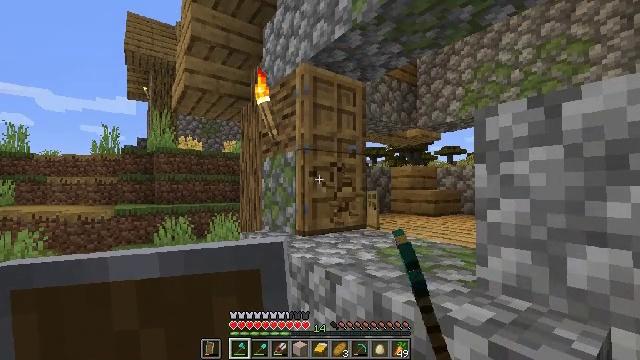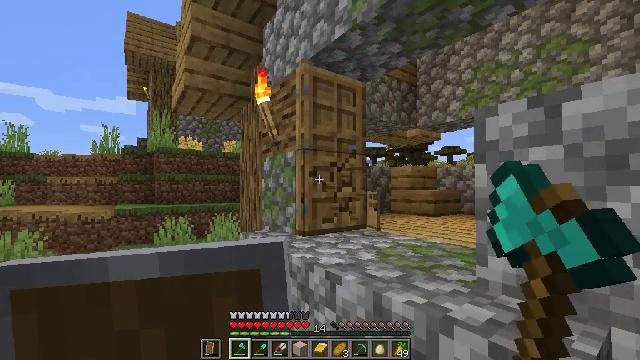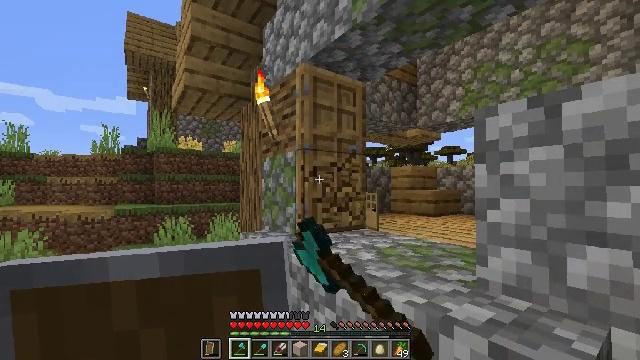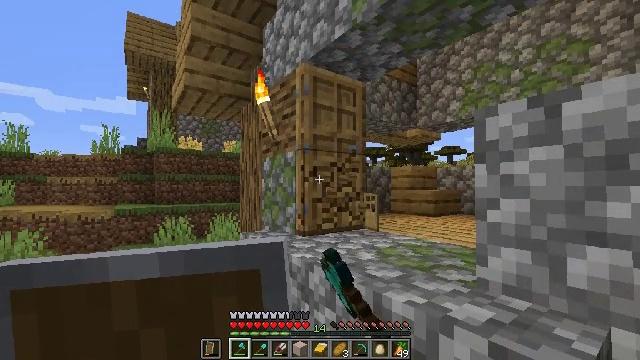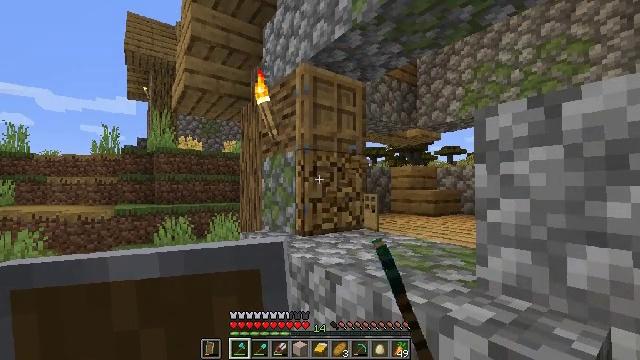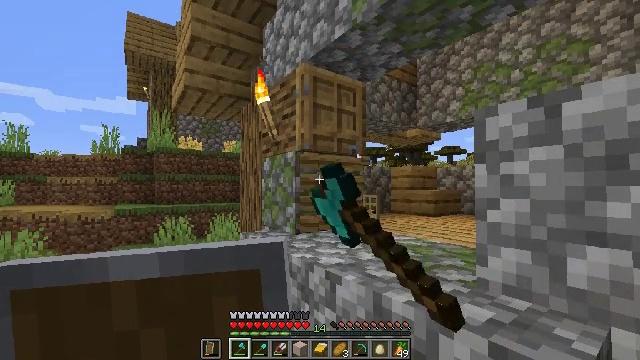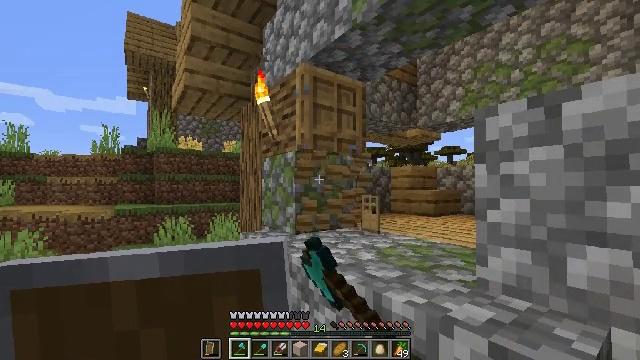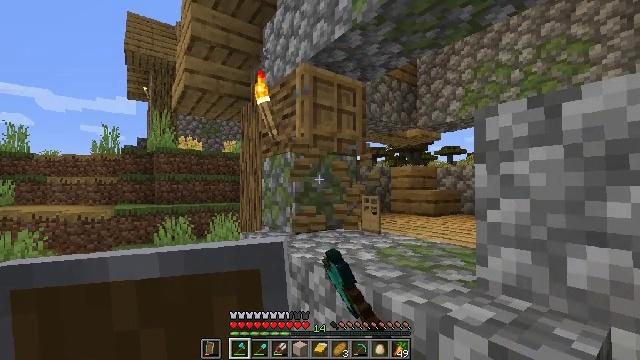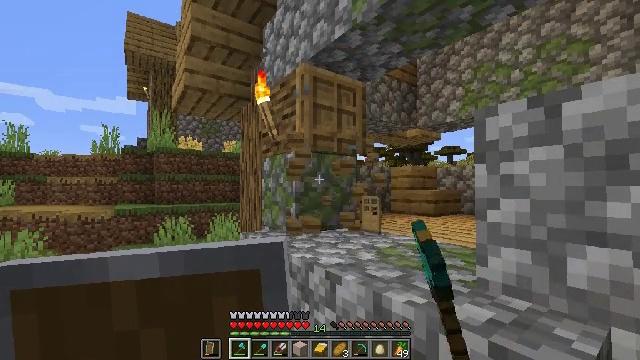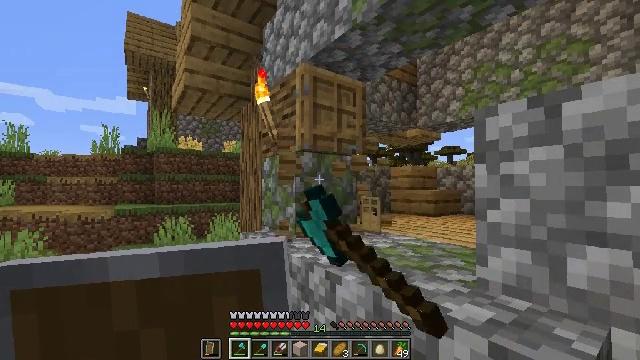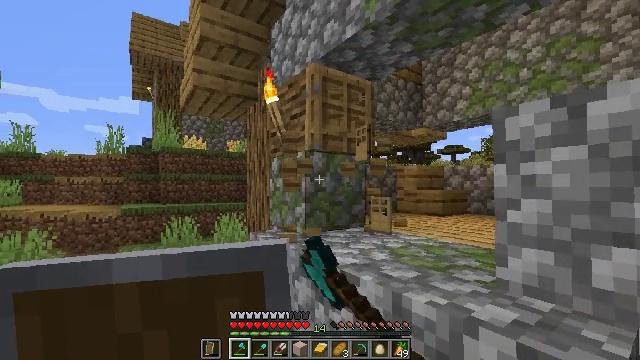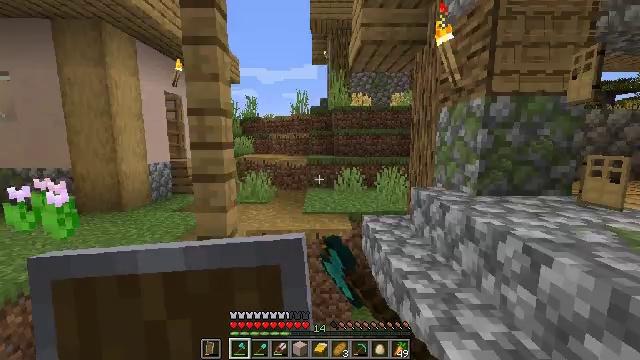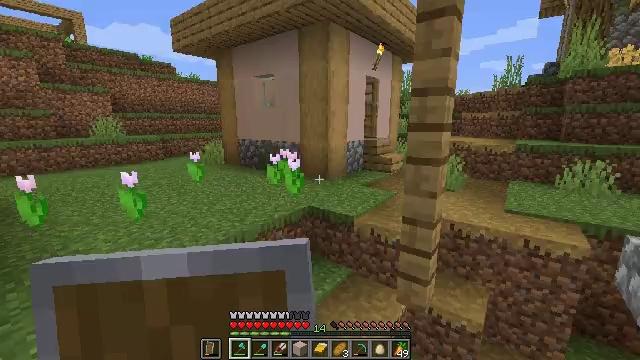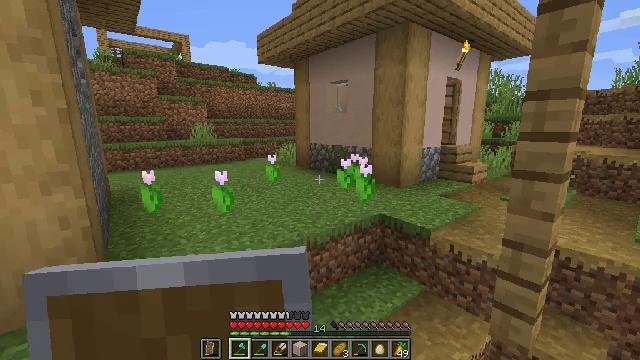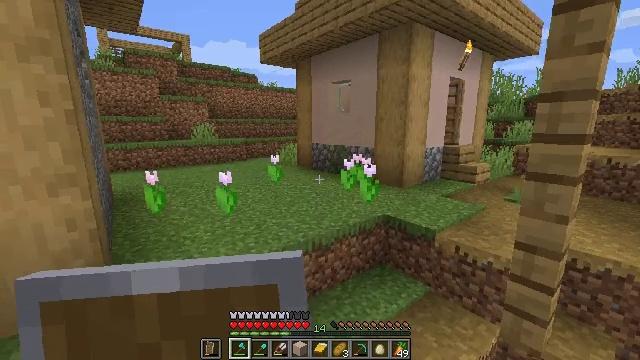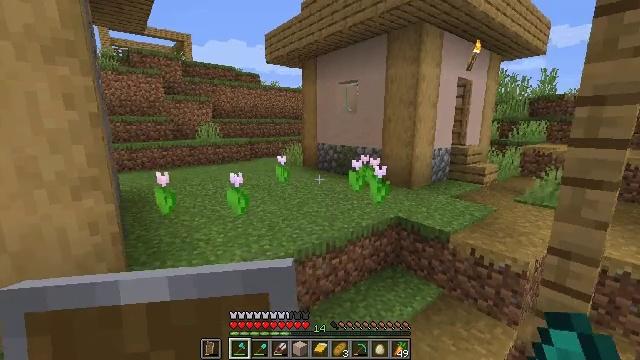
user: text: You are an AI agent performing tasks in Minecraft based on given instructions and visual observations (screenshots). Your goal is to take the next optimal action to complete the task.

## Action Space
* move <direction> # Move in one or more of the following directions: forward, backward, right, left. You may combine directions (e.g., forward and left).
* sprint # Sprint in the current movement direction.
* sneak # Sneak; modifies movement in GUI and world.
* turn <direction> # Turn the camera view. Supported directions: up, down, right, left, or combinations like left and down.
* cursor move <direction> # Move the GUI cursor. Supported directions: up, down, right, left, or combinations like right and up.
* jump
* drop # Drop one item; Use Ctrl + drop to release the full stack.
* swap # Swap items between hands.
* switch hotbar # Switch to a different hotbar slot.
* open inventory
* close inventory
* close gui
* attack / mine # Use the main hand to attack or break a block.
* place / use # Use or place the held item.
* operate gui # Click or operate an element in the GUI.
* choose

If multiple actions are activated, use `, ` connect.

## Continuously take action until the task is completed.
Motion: motion action
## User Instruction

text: Mine the oak door to pick it up.
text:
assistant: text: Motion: attack / mine
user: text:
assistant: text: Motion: attack / mine
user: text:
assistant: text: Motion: attack / mine
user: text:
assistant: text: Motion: attack / mine
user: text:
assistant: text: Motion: attack / mine
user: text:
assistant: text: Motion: attack / mine
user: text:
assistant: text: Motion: attack / mine
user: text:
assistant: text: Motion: attack / mine
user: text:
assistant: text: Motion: attack / mine
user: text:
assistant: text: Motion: move left, attack / mine
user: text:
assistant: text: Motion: move left, turn left and down, attack / mine
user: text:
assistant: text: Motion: move left, turn left and down
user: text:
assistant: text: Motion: move left, turn left and up
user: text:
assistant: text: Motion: move left
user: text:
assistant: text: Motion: move left
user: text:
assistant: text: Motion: move forward and move left
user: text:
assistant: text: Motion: move forward and move left, turn left
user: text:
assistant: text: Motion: move forward and move left, turn left and up
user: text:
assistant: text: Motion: move forward and move left, turn left and up
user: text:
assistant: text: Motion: move forward and move left, turn left and up
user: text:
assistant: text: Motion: move forward and move left, turn left and up
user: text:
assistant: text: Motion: move forward and move left, turn left, attack / mine
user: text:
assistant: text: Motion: turn left, attack / mine
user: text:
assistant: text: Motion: turn left, attack / mine
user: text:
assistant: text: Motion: attack / mine
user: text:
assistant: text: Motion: move left, attack / mine
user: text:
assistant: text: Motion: move left, attack / mine
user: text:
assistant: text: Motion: move left, attack / mine
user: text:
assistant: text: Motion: turn right, attack / mine
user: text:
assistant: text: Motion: turn right, attack / mine